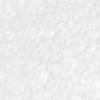
Label: no_change